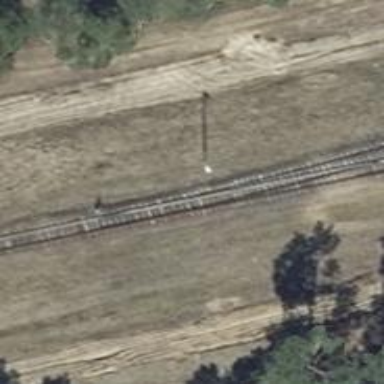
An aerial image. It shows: Railway siding with rails.